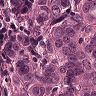
Metastatic tissue present: yes